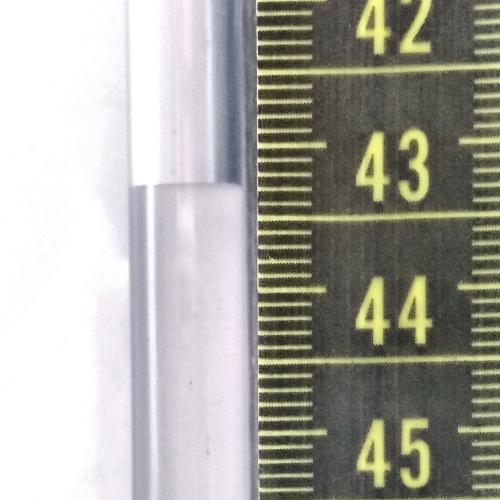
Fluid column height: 43.3 cm